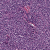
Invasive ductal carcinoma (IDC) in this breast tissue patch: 1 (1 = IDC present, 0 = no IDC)